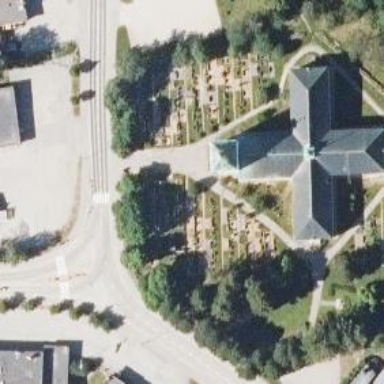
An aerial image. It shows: War memorial steeped in history.